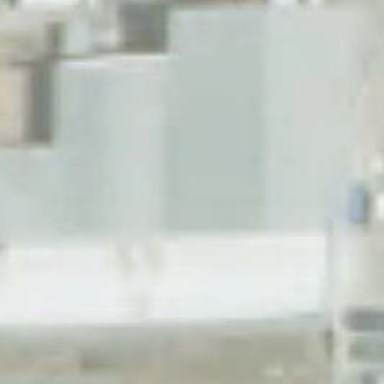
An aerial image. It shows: Warehouse building.